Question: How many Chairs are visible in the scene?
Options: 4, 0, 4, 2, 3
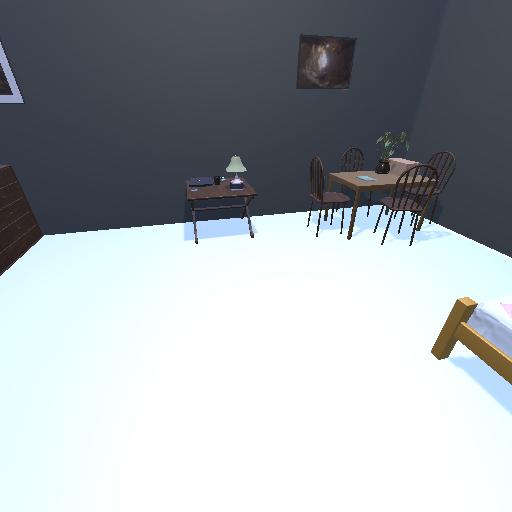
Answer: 4